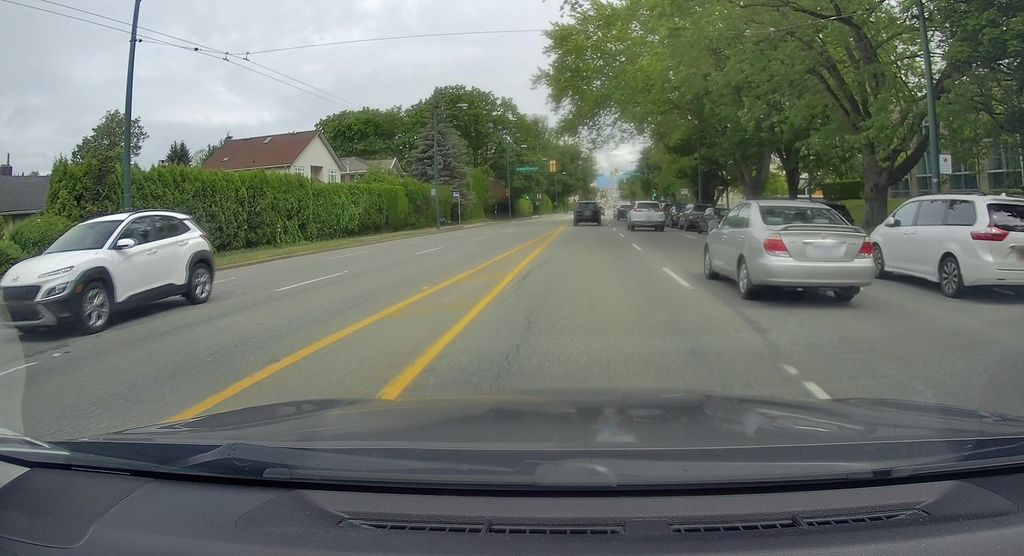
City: vancouver